В этой задаче вам предстоит изучить изгибную деформацию. Под изгибной деформацией понимают искривление осей различных стержней. Изгибная деформация в точке характеризуется радиусом кривизны оси стержня. Для произвольной кривой изогнутой в одной плоскости (см. рисунок 1) радиус кривизны рассчитывается как отношение малой длины дуги кривой $\mathrm dl$ к величине изменения угла направления касательной к ней $\mathrm d\alpha$:\begin{equation} R=\frac{\mathrm dl}{\mathrm d\alpha}. \end{equation}Величину $R^{-1}$ обратную радиусу кривизны называют кривизной.  Если рассмотреть небольшой кусочек стержня (рисунок 2), то под действием изгибного момента $M$ он искривляется так, что часть его слоев растягивается, а часть сжимается. Некоторая линия внутри стержня остается недеформируемой. За счет изгиба в сечении стержня возникают силы упругости, создающие момент сил относительно недеформируемой линии. Этот момент сил уравновешивает момент внешних сил, из за которого возникает изгиб.  Закон Гука для упругих изгибных деформаций стержня состоит в том, что кривизна малого кусочка стержня пропорциональна изгибному моменту сил: \begin{equation} M=\frac{B}{R}. \end{equation}Будем называть коэффициент пропорциональности изгибной жесткостью стержня.  В этом случае балка деформируется неоднородно, то есть ее кривизна в каждой точке неодинакова. Изгибный момент внешних сил, действующих на сечение балки, на расстоянии $x$ от линии действия силы $F$, может быть вычислен как:  Период таких колебаний может быть рассчитан как:
Стяните скотчем два конца пластиковой линейки (рисунок 4). Проделайте это так, чтобы к скотчу была обращена сторона линейки с делениями. Расстояние между наиболее удаленной от скотча точки линейки и полоской скотча должно составить в этом упражнении $H_{\max}=9.5~см$. Линейка будет деформирована неоднородно. Измерьте зависимость кривизны $r^{-1}$ поверхности линейки в зависимости от расстояния $h$ между поверхностью и полоской скотча $h$.
Постройте график исследованной зависимости. Как должен вести себя график данной функции теоретически? Можно ли сказать, что полученные экспериментальные данные соответствуют теоретическим предположениям?
Для разных степеней стягивания линейки (рисунок 5) измерьте кривизну $R^{-1}$ поверхности линейки в максимально удаленной от скотча точке, измерьте силу стягивания концов линейки $F$ и расстояние $H$ между максимальной удаленной от скотча точки поверхности линейки и скотчем. Проведите измерения для нескольких точек из диапазона высот $H$ от $0$ до $H_{\max}$.
Рассчитайте для каждой исследованной степени изгиба линейки величину изгибного момента $M$, действующего на максимально удаленную от скотча точку линейки.
Постройте график зависимости $R^{-1}$ от $M$. Определите изгибную жесткость линейки $B$.
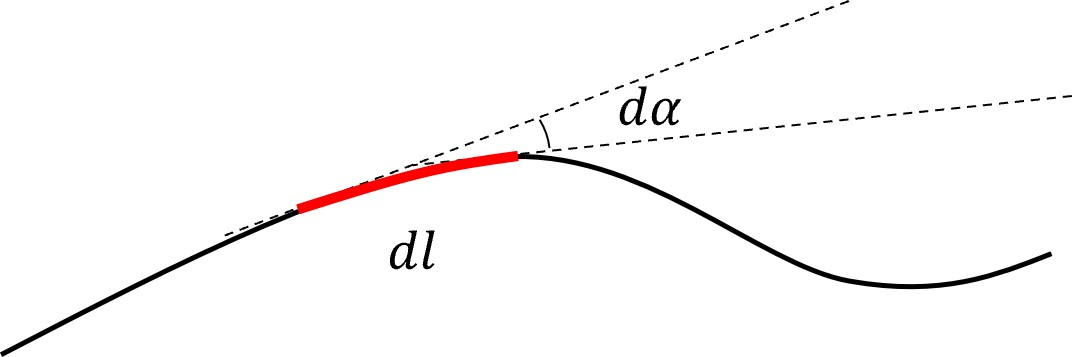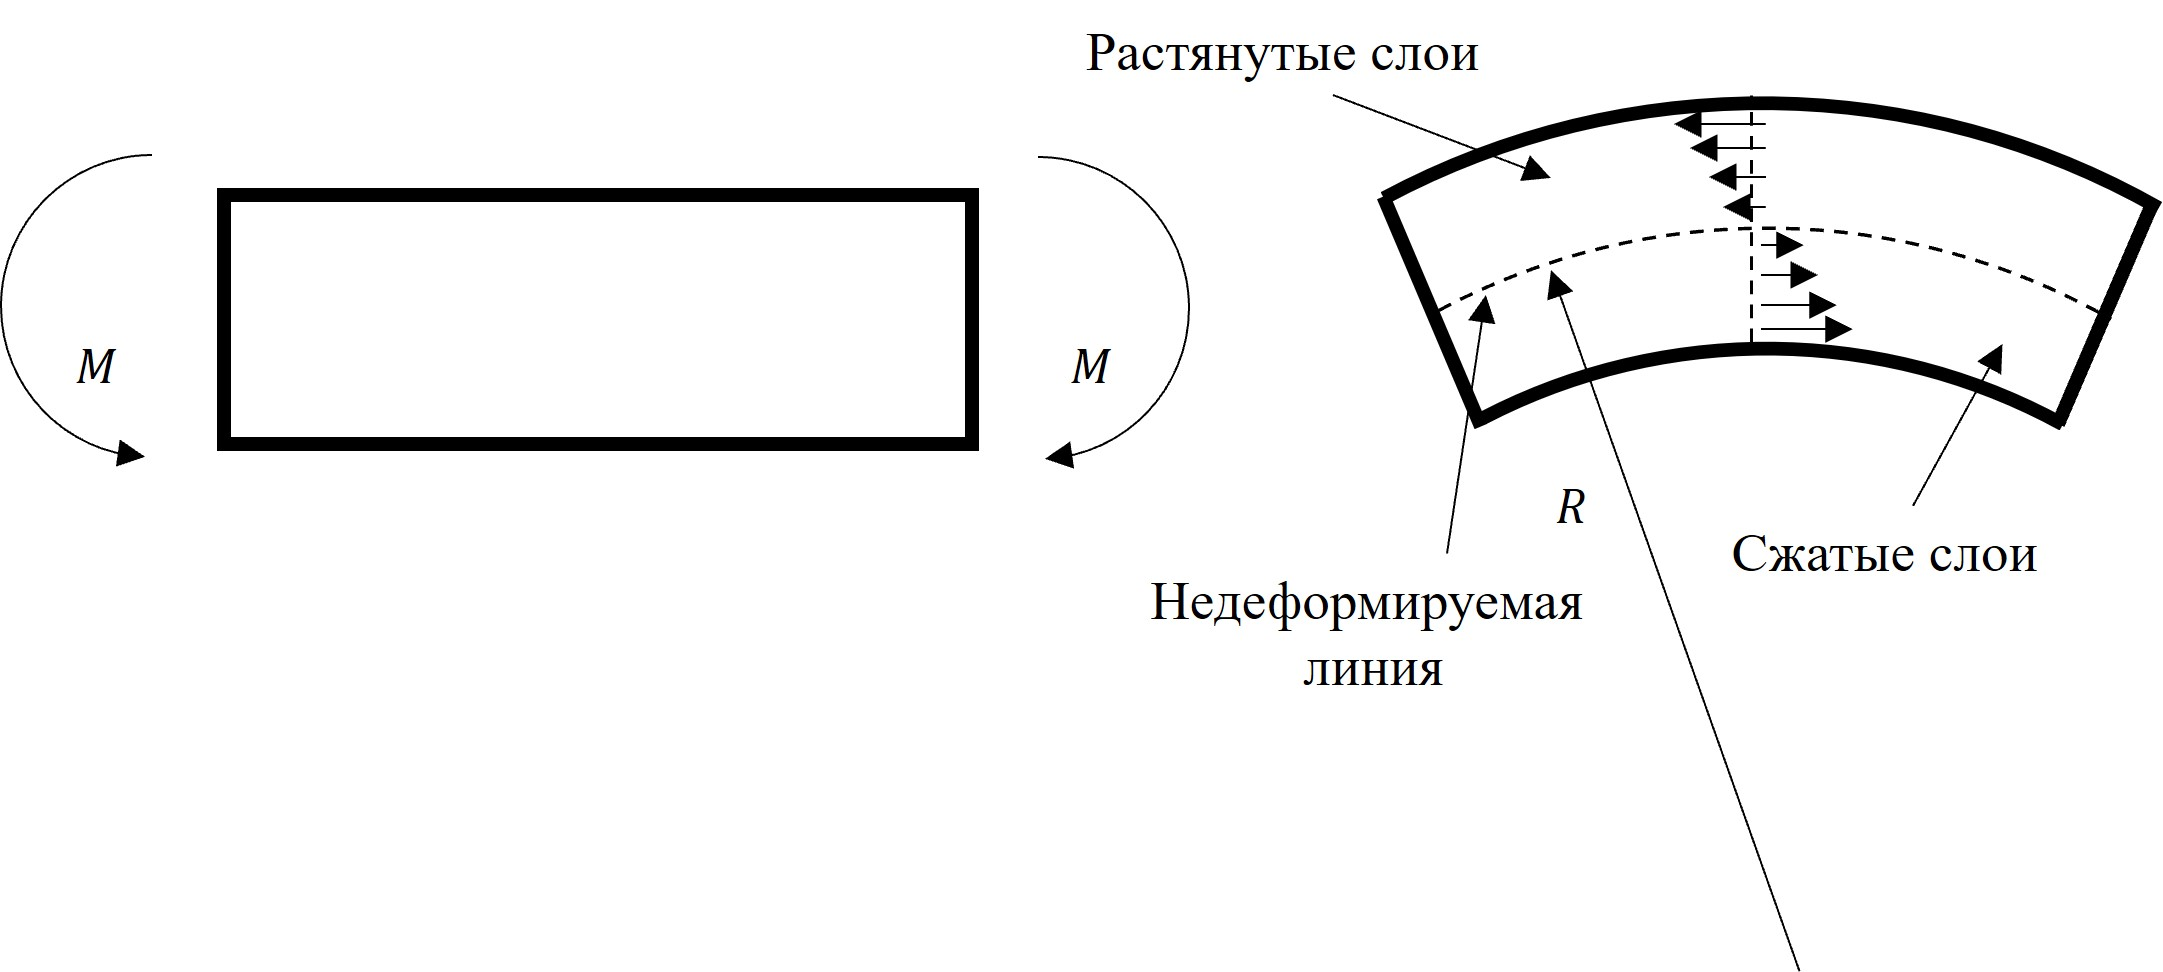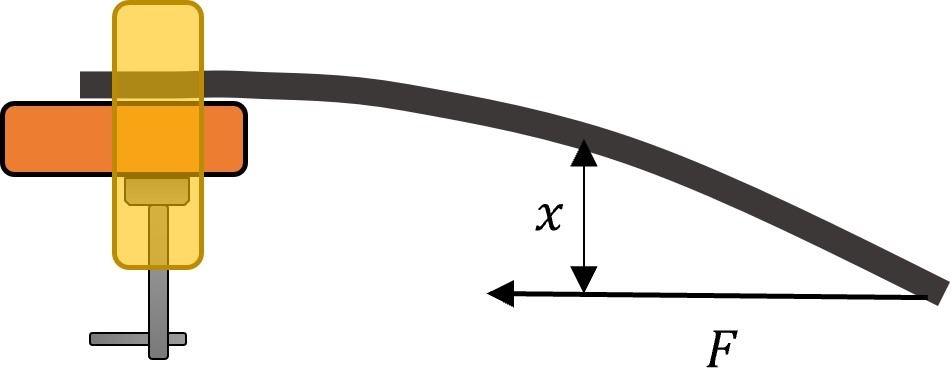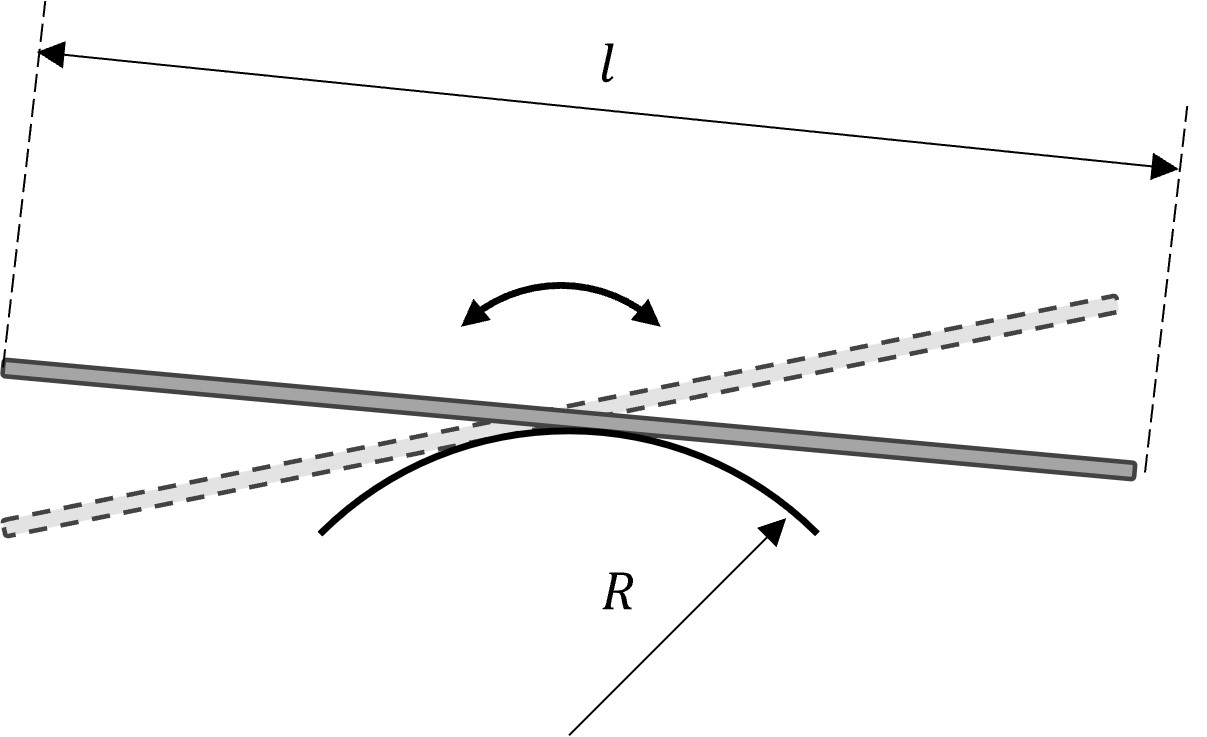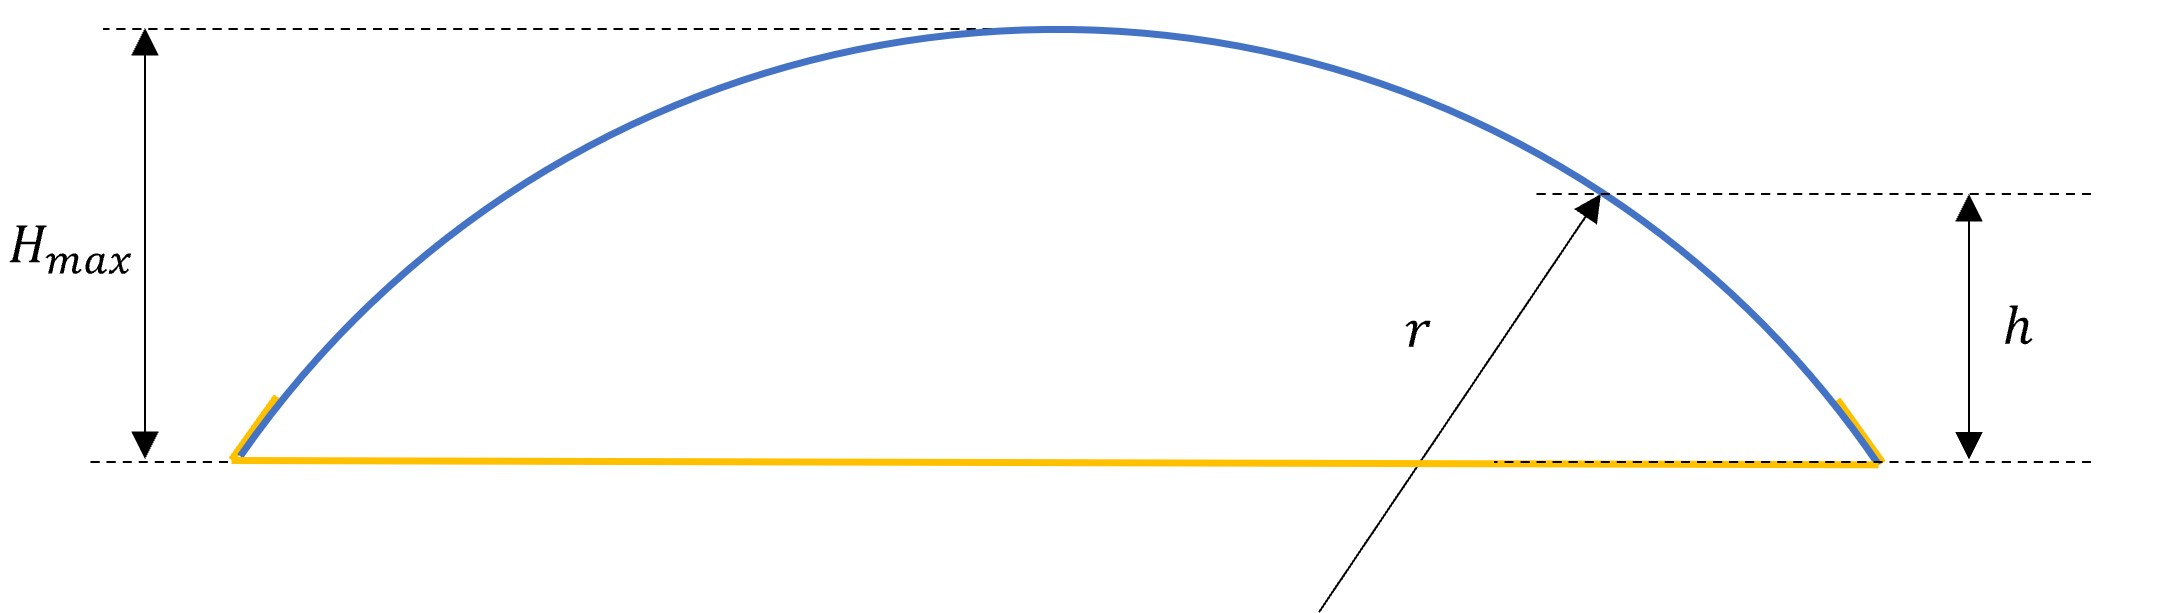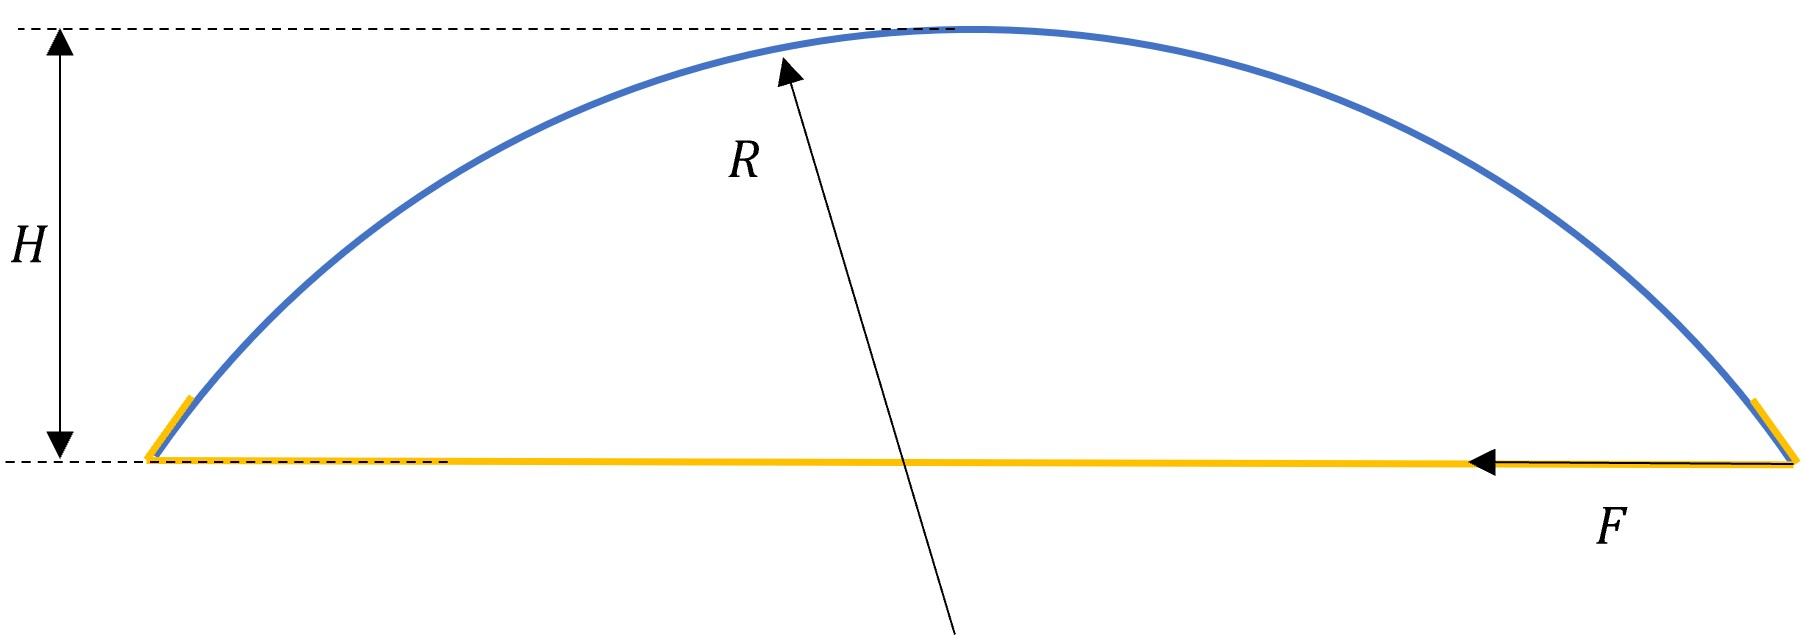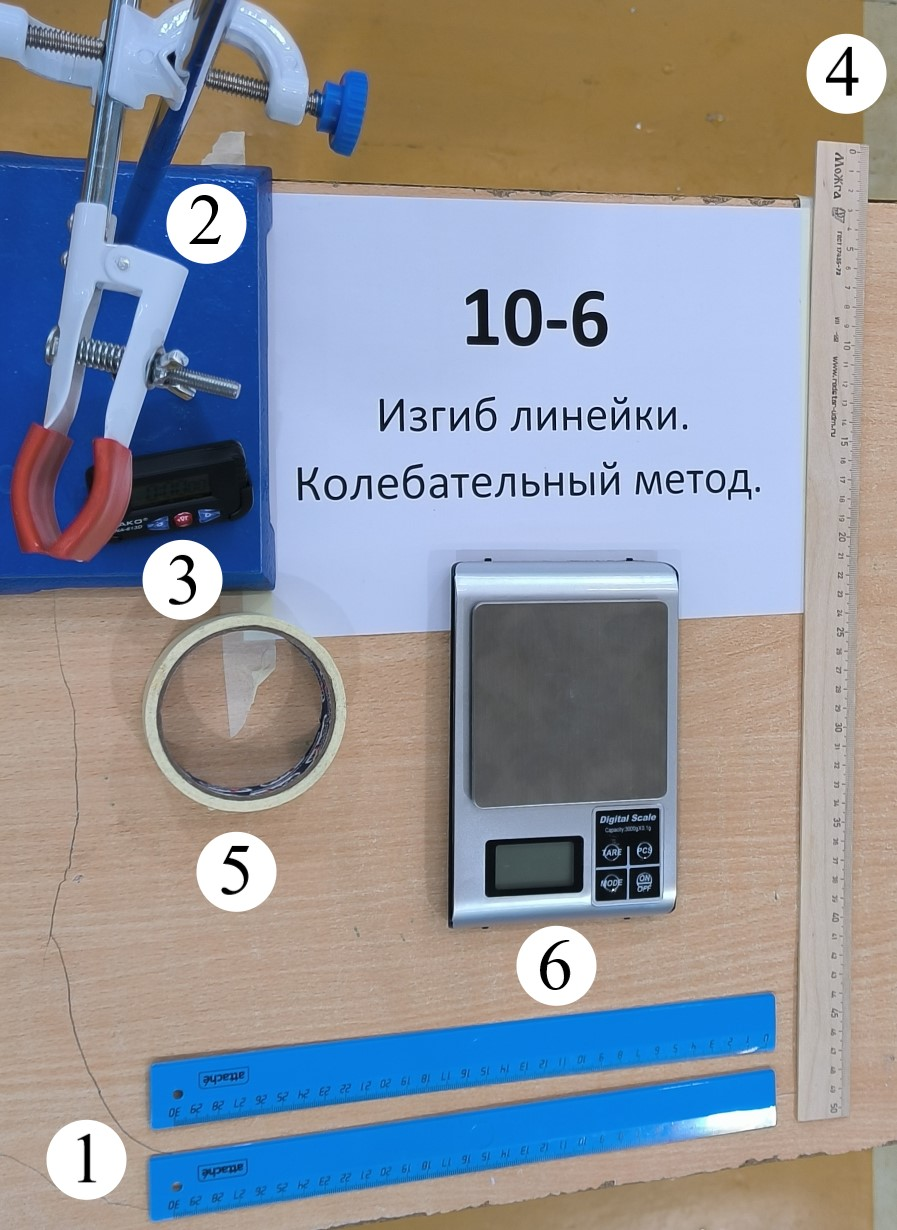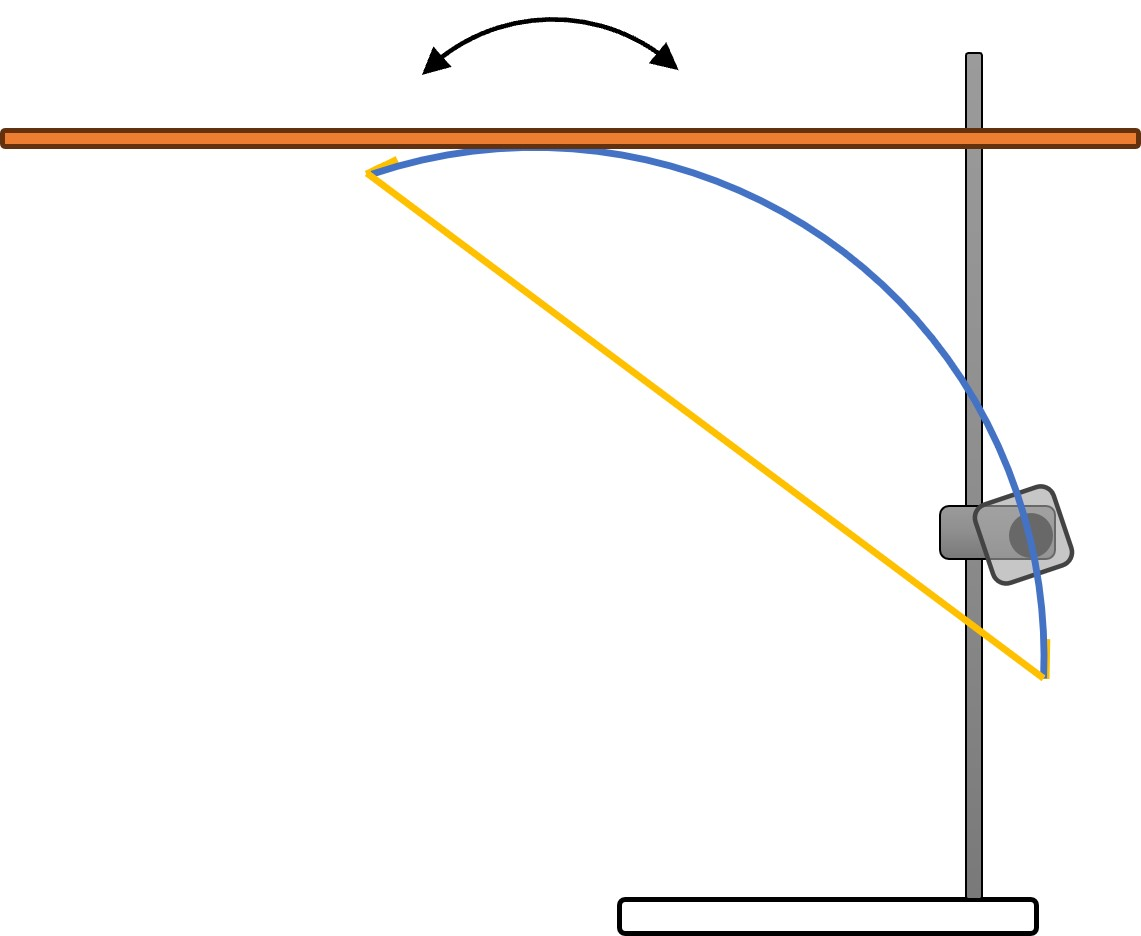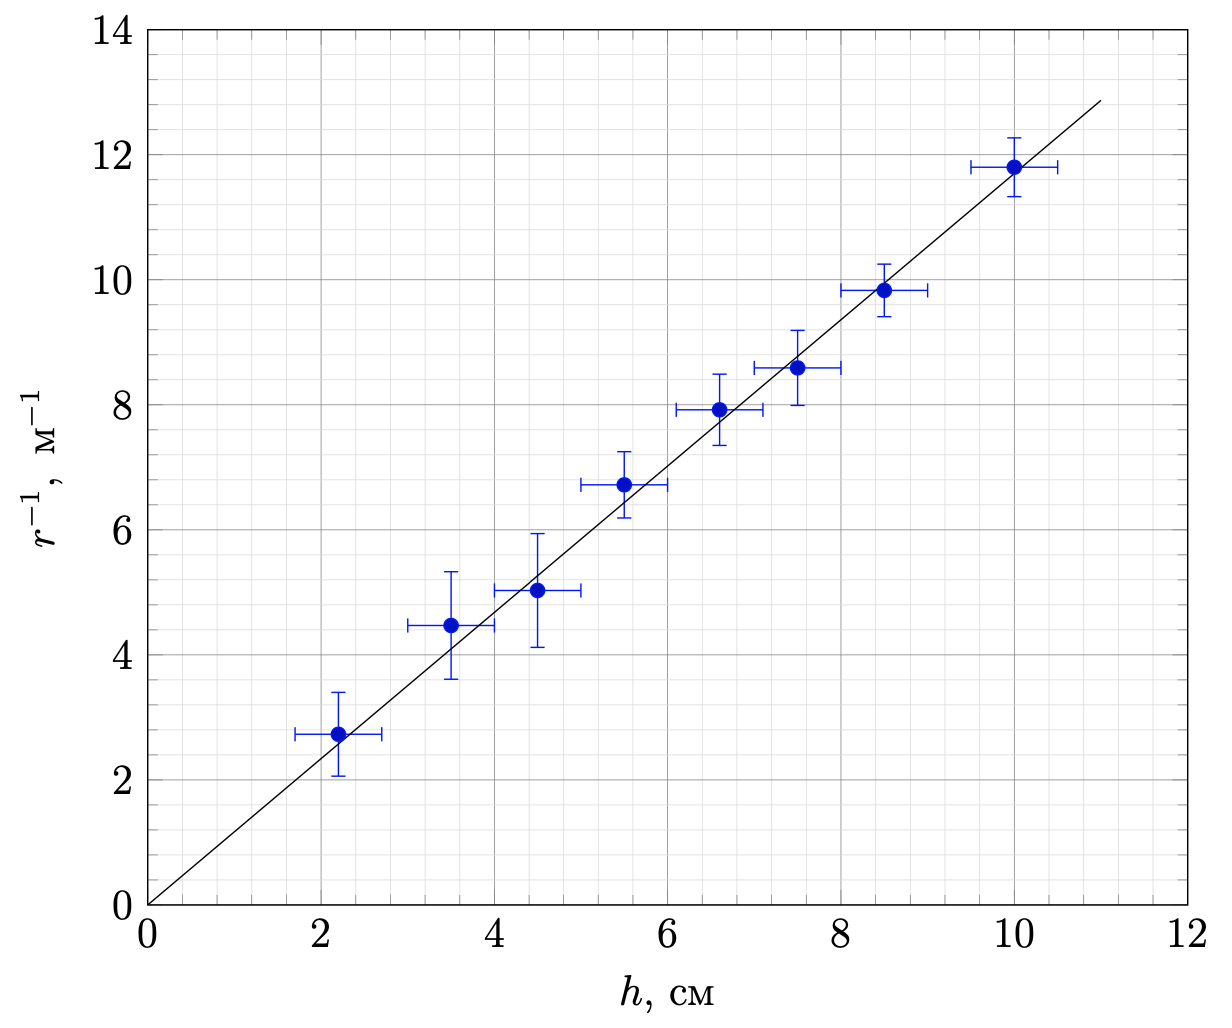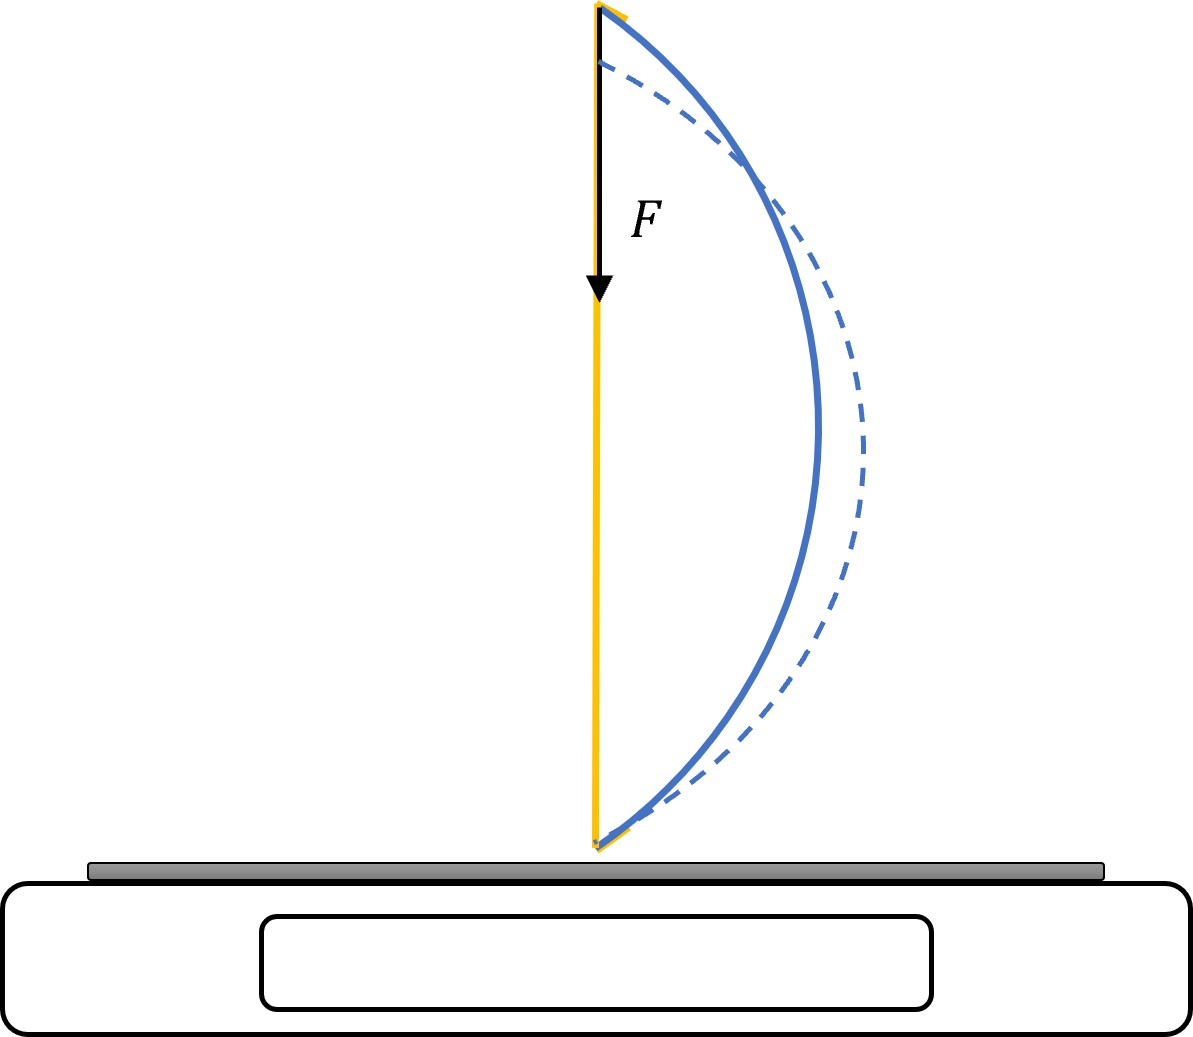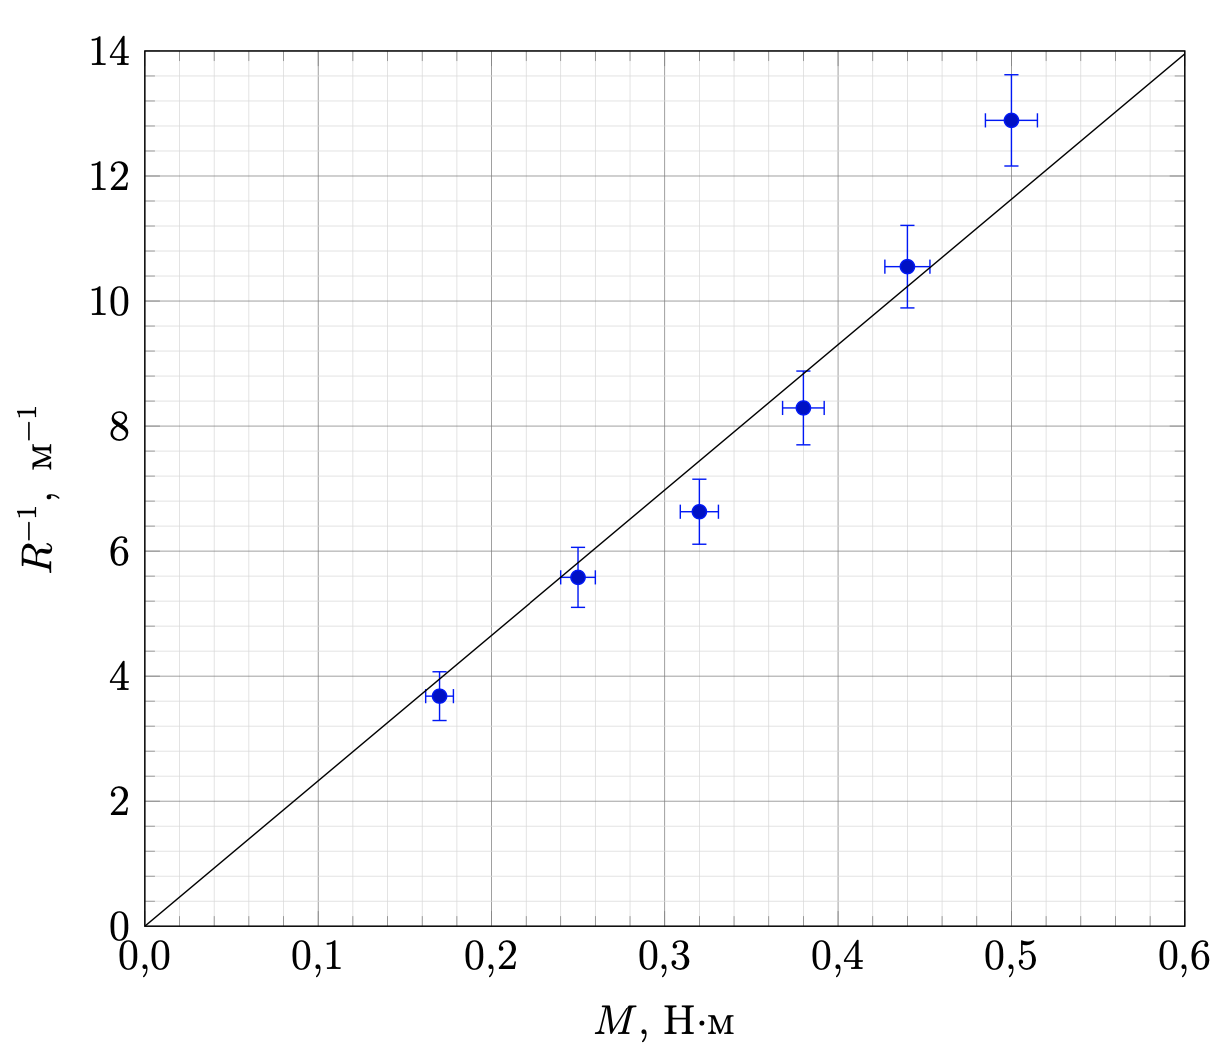
Стяните скотчем два конца пластиковой линейки (рисунок 4). Проделайте это так, чтобы к скотчу была обращена сторона линейки с делениями. Расстояние между наиболее удаленной от скотча точки линейки и полоской скотча должно составить в этом упражнении $H_{\max}=9.5~см$. Линейка будет деформирована неоднородно. Измерьте зависимость кривизны $r^{-1}$ поверхности линейки в зависимости от расстояния $h$ между поверхностью и полоской скотча $h$.
Решение: Для измерения кривизны поверхности закрепим изогнутую линейку в лапке штатива так, чтобы исследуемая точка поверхности линейки была наивысшей (см. рис. 7). Положим на эту точку изогнутой линейки деревянную линейку. Запустим колебания деревянной линейки. Измерим время $t$ нескольких $N$ колебаний линейки.  Рассчитаем период колебаний линейки как отношение измеренного времени и количества колебаний, совершенных за это время \begin{equation} T=\frac{t}{N}. \end{equation} Определим по полученным данным кривизну поверхности линейки \begin{equation} r^{-1}=\frac{3gT^2}{l^2\pi^2}, \end{equation} где $l=(51.0\pm0.1) \ см$ — длина деревянной линейки. Оценим погрешность измерения как: \begin{equation} \sigma_{r^{-1}}=r^{-1}\cdot\frac{2\sigma_t}{t}, \end{equation} где погрешность измерения времени оценим как $\sigma_t=0.3 \ с$. Измерим также расстояние $h$ до точки поверхности изогнутой линейки, около которой происходили колебания. Погрешность этого расстояния оценим в $\sigma_h = 5~ мм$, складывая приборную погрешность линейки и неточность определения точки, до которой проводится измерение расстояния. | $h, ~см$ | 6.6 | 7.5 | 8.5 | 10.0 | 4.5 | 3.5 | 5.5 | 2.2 | | --- | --- | --- | --- | --- | --- | --- | --- | --- | | $t, ~с$ | 8 | 9 | 14 | 15 | 3 | 3 | 8 | 2 | | $N$ | 10 | 10 | 15 | 15 | 5 | 5 | 10 | 5 | | $T, ~с$ | 0.83 | 0.87 | 0.93 | 1.01 | 0.66 | 0.62 | 0.77 | 0.49 | | $r^{-1}, ~м^{-1}$ | 7.9 | 8.6 | 9.8 | 11.8 | 5.0 | 4.5 | 6.7 | 2.7 | | $\sigma_{r^{-1}}, ~м^{-1}$ | 0.6 | 0.6 | 0.4 | 0.5 | 0.9 | 0.9 | 0.5 | 0.7 |
Ответ: | $h, ~см$ | 6.6 | 7.5 | 8.5 | 10.0 | 4.5 | 3.5 | 5.5 | 2.2 | | --- | --- | --- | --- | --- | --- | --- | --- | --- | | $t, ~с$ | 8 | 9 | 14 | 15 | 3 | 3 | 8 | 2 | | $N$ | 10 | 10 | 15 | 15 | 5 | 5 | 10 | 5 | | $T, ~с$ | 0.83 | 0.87 | 0.93 | 1.01 | 0.66 | 0.62 | 0.77 | 0.49 | | $r^{-1}, ~м^{-1}$ | 7.9 | 8.6 | 9.8 | 11.8 | 5.0 | 4.5 | 6.7 | 2.7 | | $\sigma_{r^{-1}}, ~м^{-1}$ | 0.6 | 0.6 | 0.4 | 0.5 | 0.9 | 0.9 | 0.5 | 0.7 | Ответ: $h, ~см$6.67.58.510.04.53.55.52.2$t, ~с$8914153382$N$1010151555105$T, ~с$0.830.870.931.010.660.620.770.49$r^{-1}, ~м^{-1}$7.98.69.811.85.04.56.72.7$\sigma_{r^{-1}}, ~м^{-1}$0.60.60.40.50.90.90.50.7

Постройте график исследованной зависимости. Как должен вести себя график данной функции теоретически? Можно ли сказать, что полученные экспериментальные данные соответствуют теоретическим предположениям?
Решение: Видно, что данные могут быть описаны прямой пропорциональностью. Последнее несложно объяснить с теоретической точки зрения. Если сила, стягивающая линейку, равна $F$, то ее момент относительно сечения, находящегося на удалении $h$ от скотча, равен:\begin{equation} M=F\cdot h. \end{equation}В соответствии с законом Гука для изгибной деформации, кривизна поверхности прямо пропорциональна моменту изгибных сил. То есть, как и получено в эксперименте, кривизна линейки прямо пропорциональна расстоянию $h$.
Ответ: Видно, что данные могут быть описаны прямой пропорциональностью. Последнее несложно объяснить с теоретической точки зрения. Если сила, стягивающая линейку, равна $F$, то ее момент относительно сечения, находящегося на удалении $h$ от скотча, равен:\begin{equation} M=F\cdot h. \end{equation}В соответствии с законом Гука для изгибной деформации, кривизна поверхности прямо пропорциональна моменту изгибных сил. То есть, как и получено в эксперименте, кривизна линейки прямо пропорциональна расстоянию $h$.

Для разных степеней стягивания линейки (рисунок 5) измерьте кривизну $R^{-1}$ поверхности линейки в максимально удаленной от скотча точке, измерьте силу стягивания концов линейки $F$ и расстояние $H$ между максимальной удаленной от скотча точки поверхности линейки и скотчем. Проведите измерения для нескольких точек из диапазона высот $H$ от $0$ до $H_{\max}$.
Решение: Измерим таким же образом кривизну поверхности линейки в наиболее удаленной от скотча точке при разных степенях изгиба. Будем измерять время $N_0=10$ колебаний линейки. Для каждой степени изгиба измерим размер $H$. Измерим также силу стягивания концов линейки с помощью весов (рисунок 8). Для этого сначала обнулим показания весов, предварительно положив на них пластиковую линейку.  Снимем линейку с весов. Стянем ее концы скотчем и поставим обратно на весы так, чтобы полоска скотча приняла вертикальное положение. Надавим на верхний конец линейки так, чтобы скотч начал провисать, то есть его сила натяжения обратилась в 0. Запишем показания весов $m^*$. Cила, действующая на платформу весов, будет равна силе, стягивающей концы линейки. Для ее вычисления умножим показания весов на ускорение свободного падения $g$: \begin{equation} F=m^*g. \end{equation} Занесем измерения в таблицу в п. A4. Рассчитаем кривизну линейки в наиболее удаленной от скотча точке.

Рассчитайте для каждой исследованной степени изгиба линейки величину изгибного момента $M$, действующего на максимально удаленную от скотча точку линейки.
Решение: Рассчитаем момент силы стягивания относительно этой точки как: \begin{equation} M=F\cdot H=m^*g\cdot H. \end{equation} Для оценки погрешности момента стягивающих сил сложим относительные погрешности показаний весов и плеча силы $H$: \begin{equation} \sigma_M=M\Big(\frac{\sigma_{m^*}}{m}+\frac{\sigma_{H}}{H}\Big), \end{equation} где погрешность показаний весов оценим в $\sigma_{m*}=10~г$, так как сила меняется в небольших пределах по мере провисания скотча. | $H, ~см$ | $m^*, ~г$ | $t, ~с$ | $M, ~Н \cdot м$ | $1/R, ~м^{-1}$ | $\sigma_{1/R}, ~м^{-1}$ | $\sigma_M, ~Н\cdot м$ | | --- | --- | --- | --- | --- | --- | --- | | 3.7 | 479 | 6 | 0.170 | 3.68 | 0.39 | 0.008 | | 5.2 | 485 | 7 | 0.250 | 5.58 | 0.48 | 0.010 | | 6.5 | 499 | 8 | 0.320 | 6.63 | 0.52 | 0.011 | | 7.5 | 510 | 9 | 0.380 | 8.29 | 0.59 | 0.012 | | 8.5 | 526 | 10 | 0.440 | 10.55 | 0.66 | 0.013 | | 9.5 | 540 | 11 | 0.500 | 12.89 | 0.73 | 0.015 |
Ответ: | $H, ~см$ | $m^*, ~г$ | $t, ~с$ | $M, ~Н \cdot м$ | $1/R, ~м^{-1}$ | $\sigma_{1/R}, ~м^{-1}$ | $\sigma_M, ~Н\cdot м$ | | --- | --- | --- | --- | --- | --- | --- | | 3.7 | 479 | 6 | 0.170 | 3.68 | 0.39 | 0.008 | | 5.2 | 485 | 7 | 0.250 | 5.58 | 0.48 | 0.010 | | 6.5 | 499 | 8 | 0.320 | 6.63 | 0.52 | 0.011 | | 7.5 | 510 | 9 | 0.380 | 8.29 | 0.59 | 0.012 | | 8.5 | 526 | 10 | 0.440 | 10.55 | 0.66 | 0.013 | | 9.5 | 540 | 11 | 0.500 | 12.89 | 0.73 | 0.015 | Ответ: $H, ~см$$m^*, ~г$$t, ~с$$M, ~Н \cdot м$$1/R, ~м^{-1}$$\sigma_{1/R}, ~м^{-1}$$\sigma_M, ~Н\cdot м$3.747960.1703.680.390.0085.248570.2505.580.480.0106.549980.3206.630.520.0117.551090.3808.290.590.0128.5526100.44010.550.660.0139.5540110.50012.890.730.015

Постройте график зависимости $R^{-1}$ от $M$. Определите изгибную жесткость линейки $B$.
Решение: Построим график зависимости кривизны точки линейки от момента изгибных сил, действующих в этом сечении. Видно, что точки на графике могут быть описаны прямой пропорциональностью, обратный угловой коэффициент которой равен коэффициенту изгибной жесткости линейки: Заметим, что прямая, аппроксимирующая точки графика, может и не проходить через начало координат. Такой эффект при корректных измерениях связан с наличием у линейки начальной изгибной деформации.
Ответ: Видно, что точки на графике могут быть описаны прямой пропорциональностью, обратный угловой коэффициент которой равен коэффициенту изгибной жесткости линейки:
Ответ: $$ B = (4.3\pm0.4)\cdot10^{-2} \ \text{Н}\cdot\text{м}^{2} $$  Заметим, что прямая, аппроксимирующая точки графика, может и не проходить через начало координат. Такой эффект при корректных измерениях связан с наличием у линейки начальной изгибной деформации.
Темы:
E, Механика, Колебания, IEPhO, Упругость, Радиус кривизны, Изгиб